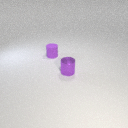
small purple rubber cylinder behind small purple metal cylinder